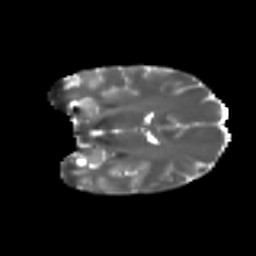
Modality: T2w
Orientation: coronal
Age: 42
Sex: female
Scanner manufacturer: ge
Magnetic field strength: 3 T
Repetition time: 7.8 s
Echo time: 0.0611 s